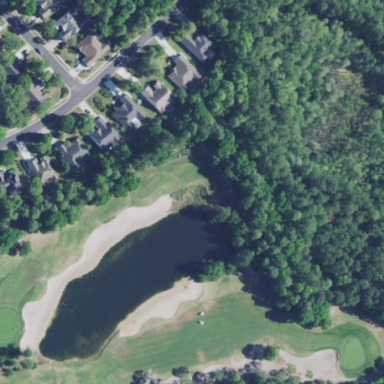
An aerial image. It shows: Sandy area is golf bunker.